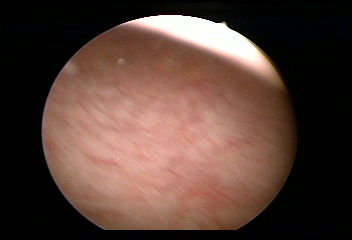
Modality: WLC
Class: Normal mucosa
Bladder cancer association: No